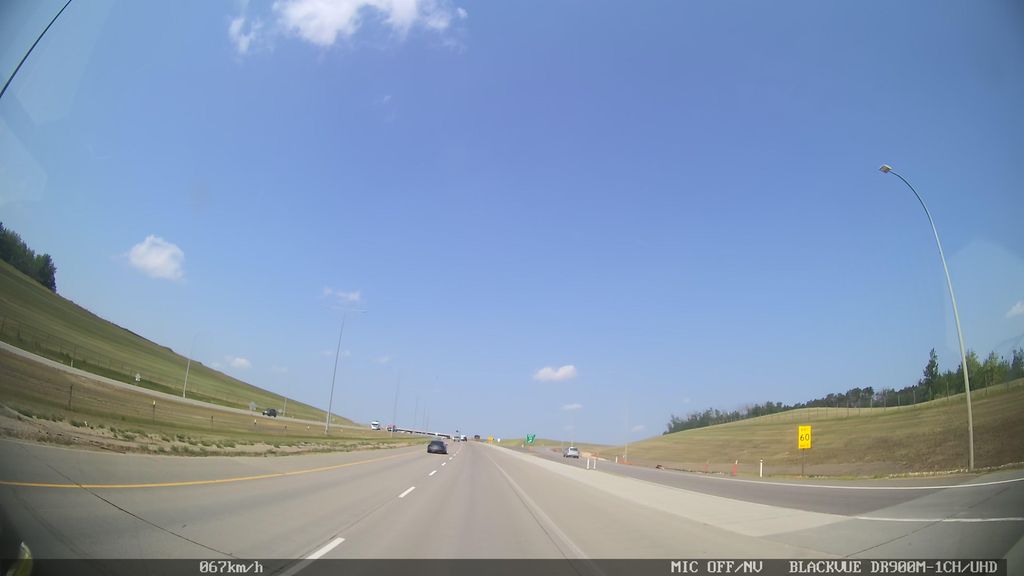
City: edmonton